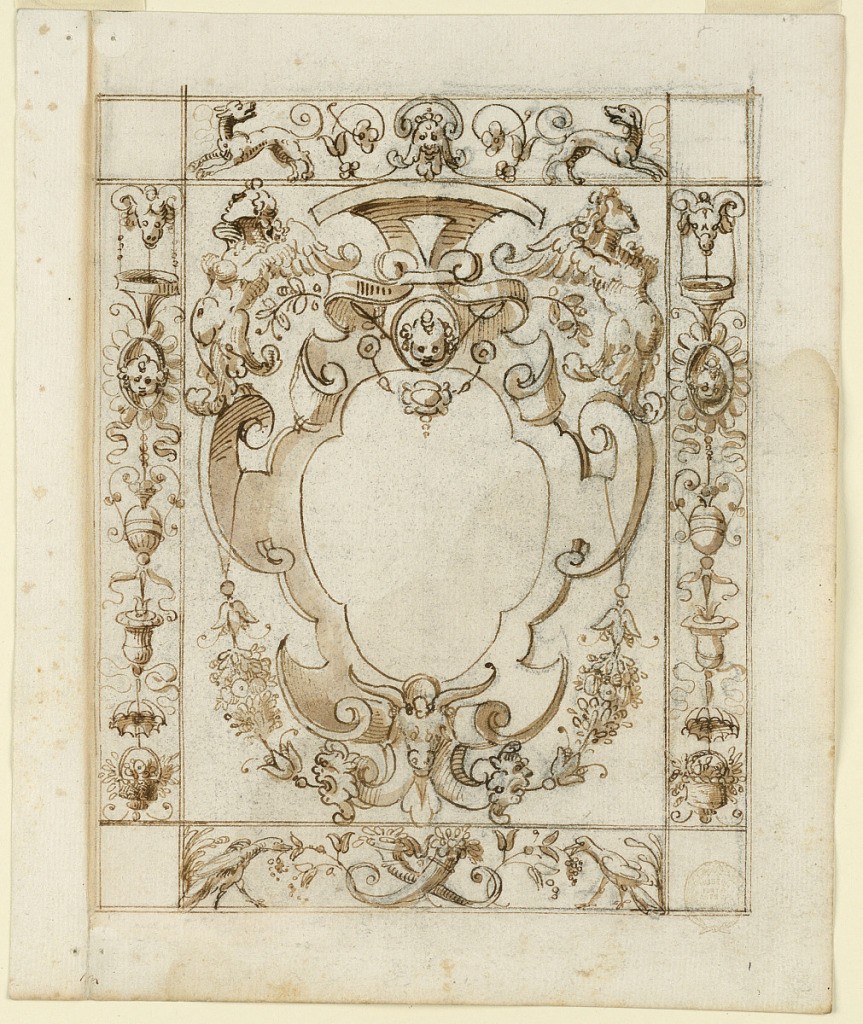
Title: Grotesque Design
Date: early 17th century
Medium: Charcoal, pen and ink, brush and watercolor on paper
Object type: Drawing
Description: Strapwork escutcheon with masks and harpies is framed with grotesque candelabrum.